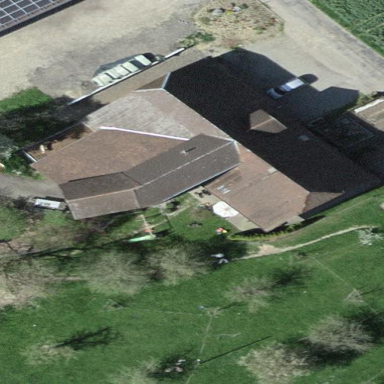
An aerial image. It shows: Farm building.